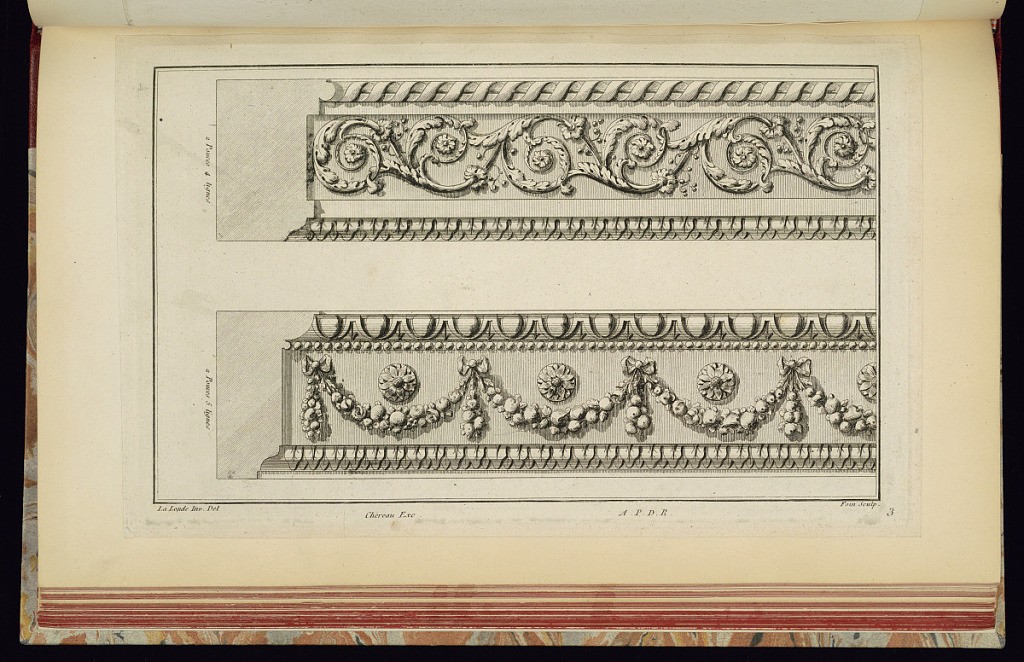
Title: Cornice Designs
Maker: Richard de Lalonde, French, active 1780–96
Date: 1775-1788
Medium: Etching on off-white laid paper
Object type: Print
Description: Two cornice designs, one above the other.  The top cornice is decorated with, from top to bottom, ribbon twist with dowel, scrolling acanthus leaves, and leaf lamb tongue ornamentation. The profile of the cornice is provided at the left, as is a scale marking of "2 Pouces 4 lignes." The lower cornice is decorated with, from top to bottom, egg and dart, bead course, rosettes interspersed with draped garland of fruit and flowers, and lamb tongue ornamentation. The profile of the cornice is provided at the left, as is a scale marking of "2 Pouces 5 lignes." The plate is signed and numbered but does not indicate an album letter.